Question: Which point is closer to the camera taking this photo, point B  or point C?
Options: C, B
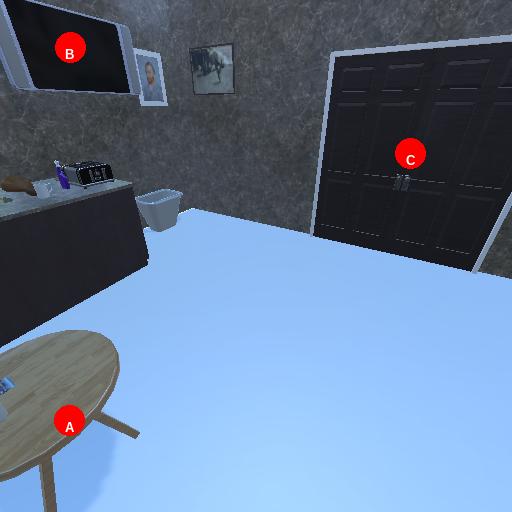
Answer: C